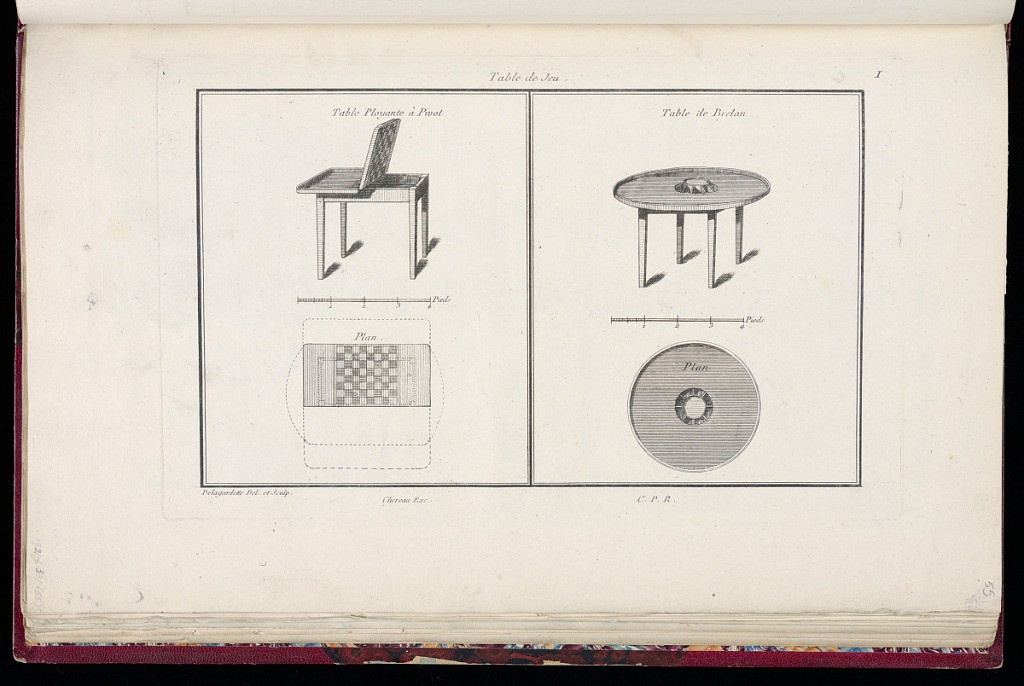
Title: Table de Jeu
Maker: Pierre Claude Delagardette, French, 1745 - 1792
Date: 1775-1788
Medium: Etching on off-white laid paper
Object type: Print
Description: Elevations and plans for two game tables: on the left, a convertible table for checkers or chess; on the right, a round card table. The plate is signed and numbered.